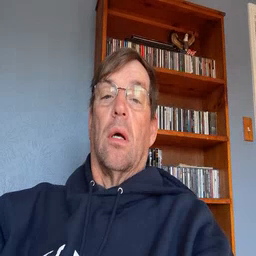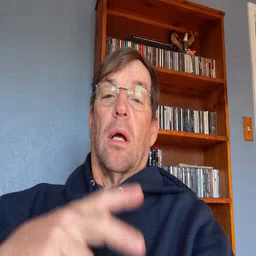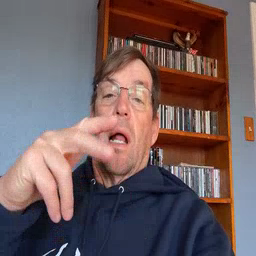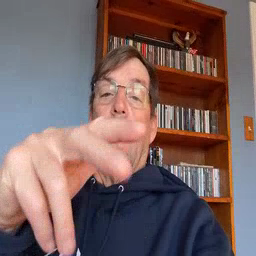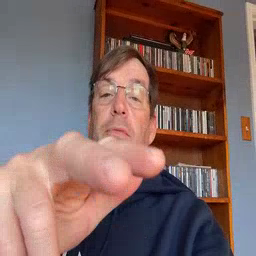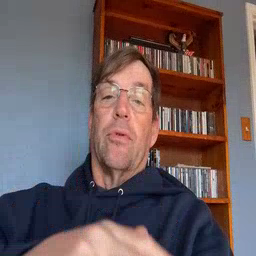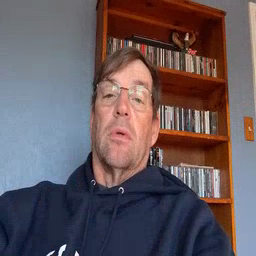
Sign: helicopter